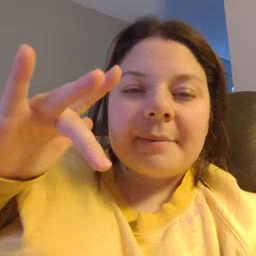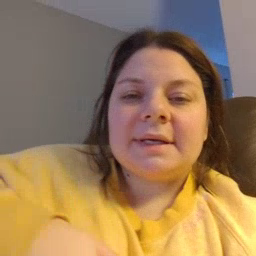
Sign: empty